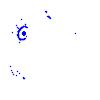
Particle: proton